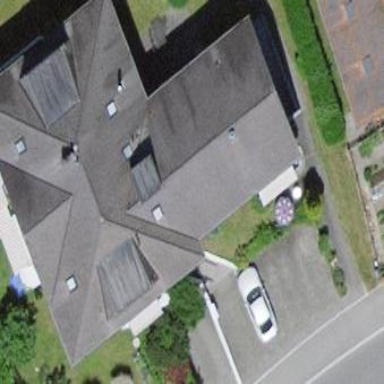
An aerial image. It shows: Hipped roof apartment building.